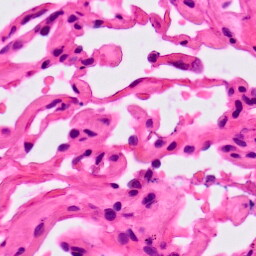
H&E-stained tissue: Lung